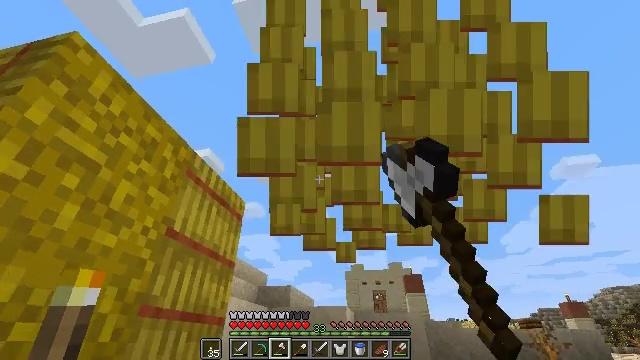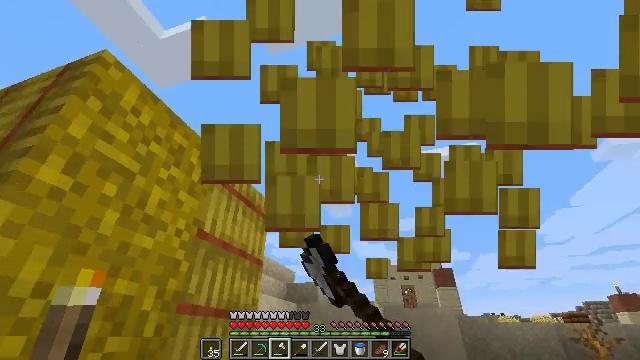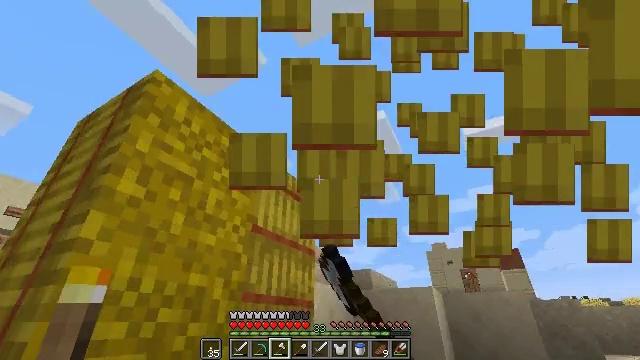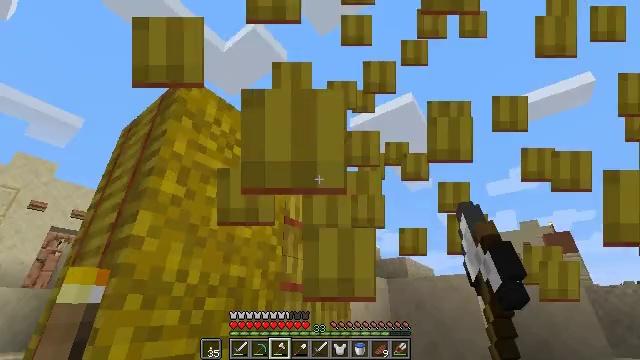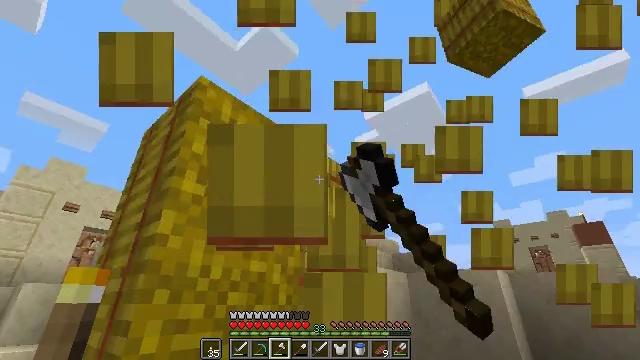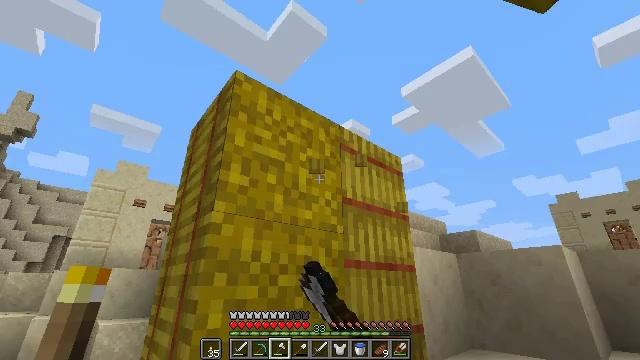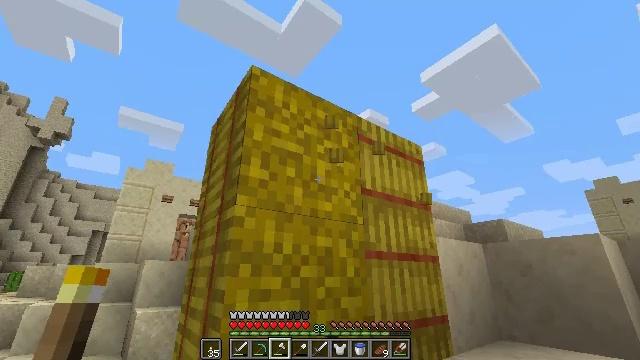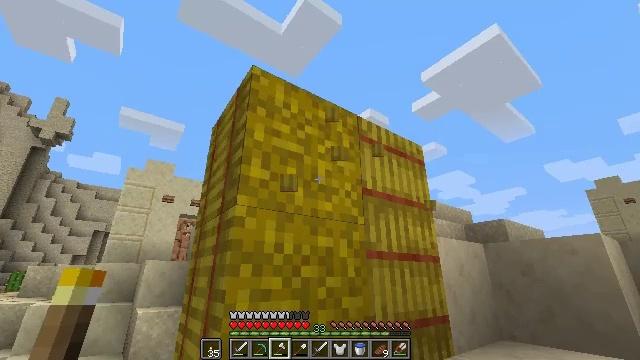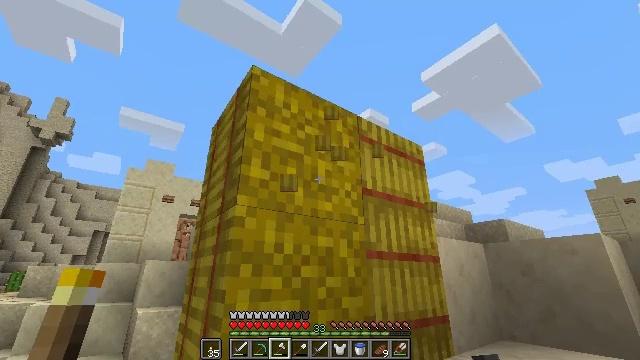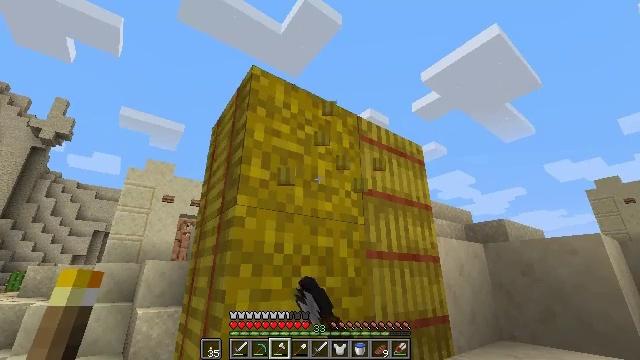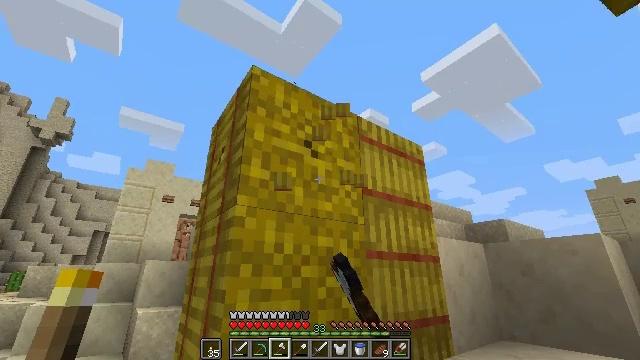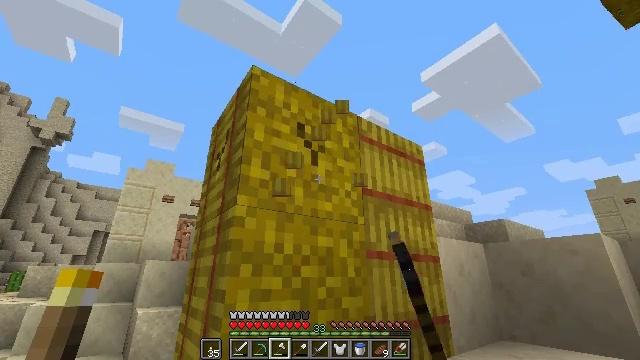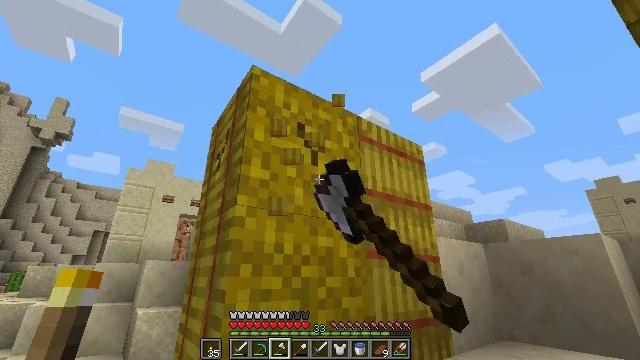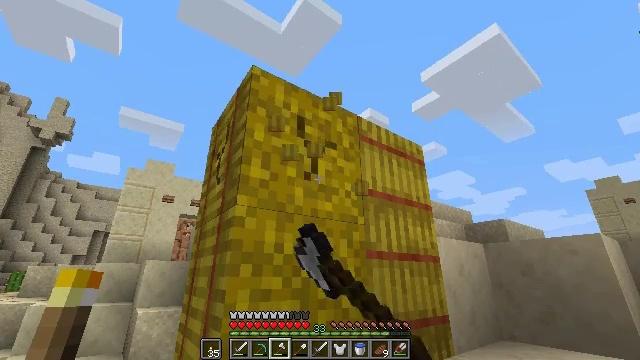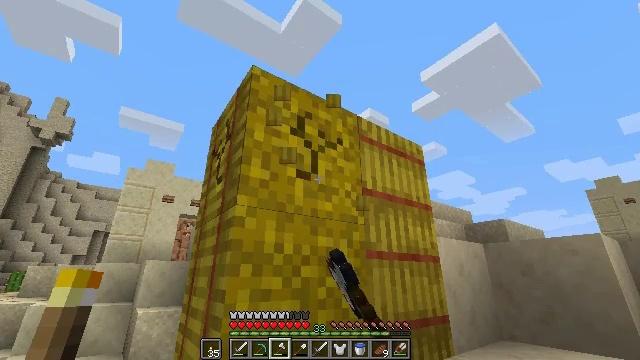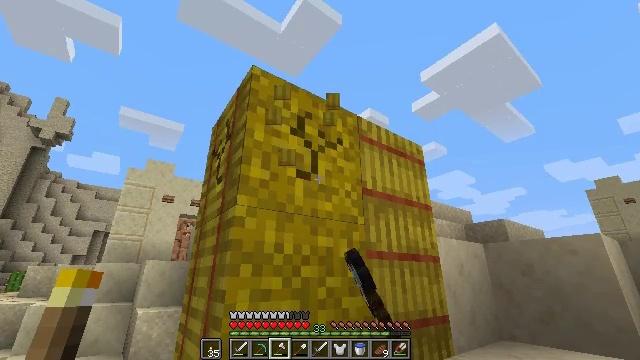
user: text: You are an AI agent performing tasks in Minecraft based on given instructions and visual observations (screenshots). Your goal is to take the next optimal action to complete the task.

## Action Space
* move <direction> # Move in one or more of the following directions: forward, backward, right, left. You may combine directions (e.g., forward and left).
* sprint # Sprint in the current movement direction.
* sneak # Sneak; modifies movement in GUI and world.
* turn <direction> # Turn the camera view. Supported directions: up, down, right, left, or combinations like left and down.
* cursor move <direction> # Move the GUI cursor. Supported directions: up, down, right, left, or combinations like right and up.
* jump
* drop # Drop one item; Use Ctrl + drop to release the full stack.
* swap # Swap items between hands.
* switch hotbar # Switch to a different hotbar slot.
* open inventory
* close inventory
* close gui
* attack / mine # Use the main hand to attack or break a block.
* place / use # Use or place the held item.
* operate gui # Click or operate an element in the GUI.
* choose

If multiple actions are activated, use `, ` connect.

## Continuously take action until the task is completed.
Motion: motion action
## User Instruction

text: Gather hay blocks from the farm.
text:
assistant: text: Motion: turn left, attack / mine
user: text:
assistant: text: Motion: turn left and down, attack / mine
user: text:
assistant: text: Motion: turn left and down, attack / mine
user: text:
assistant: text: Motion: turn left and down, attack / mine
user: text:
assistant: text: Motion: turn left and down, attack / mine
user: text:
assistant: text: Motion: turn left and down, attack / mine
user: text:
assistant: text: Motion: attack / mine
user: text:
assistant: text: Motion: attack / mine
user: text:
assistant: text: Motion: attack / mine
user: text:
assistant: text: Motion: attack / mine
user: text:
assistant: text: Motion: attack / mine
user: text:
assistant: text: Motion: attack / mine
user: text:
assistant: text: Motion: attack / mine
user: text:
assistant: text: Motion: attack / mine
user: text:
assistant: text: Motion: attack / mine
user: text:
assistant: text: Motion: attack / mine
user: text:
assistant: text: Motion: attack / mine
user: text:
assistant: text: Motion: attack / mine
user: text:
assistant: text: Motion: attack / mine
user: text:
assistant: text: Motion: attack / mine
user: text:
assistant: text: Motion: attack / mine
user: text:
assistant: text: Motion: attack / mine
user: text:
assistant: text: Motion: attack / mine
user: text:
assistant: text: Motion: attack / mine
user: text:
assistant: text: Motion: attack / mine
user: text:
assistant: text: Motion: attack / mine
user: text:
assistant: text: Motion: attack / mine
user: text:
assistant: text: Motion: turn right and down, attack / mine
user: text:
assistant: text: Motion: turn right and down, attack / mine
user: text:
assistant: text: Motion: turn right and down, attack / mine